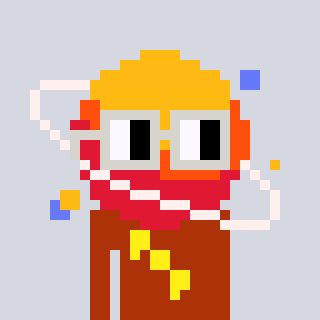
a pixel art character with square light gray glasses, a saturn-shaped head and a hotbrown-colored body on a cool background